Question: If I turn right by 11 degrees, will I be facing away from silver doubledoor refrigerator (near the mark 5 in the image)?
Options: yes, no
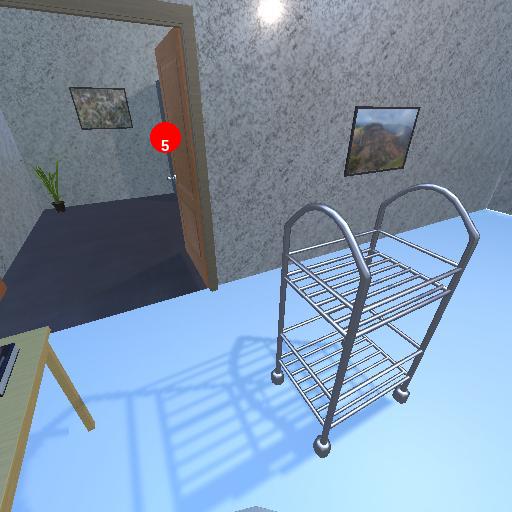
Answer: yes